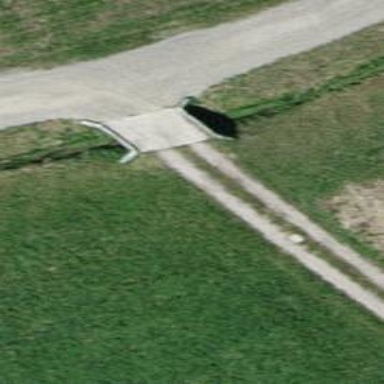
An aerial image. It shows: Track road on concrete bridge with grade 1 track type.